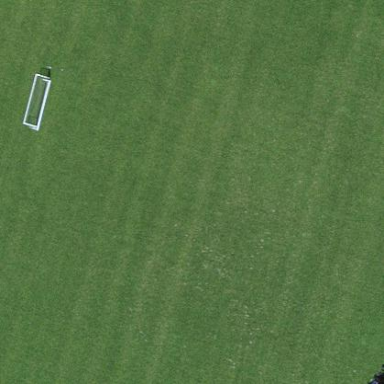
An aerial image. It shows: Soccer pitch with grass surface for leisure land.